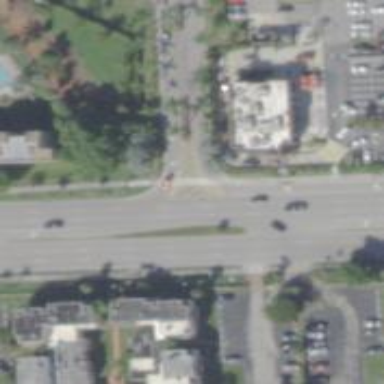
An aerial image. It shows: Uncontrolled road crossing with lines markings.